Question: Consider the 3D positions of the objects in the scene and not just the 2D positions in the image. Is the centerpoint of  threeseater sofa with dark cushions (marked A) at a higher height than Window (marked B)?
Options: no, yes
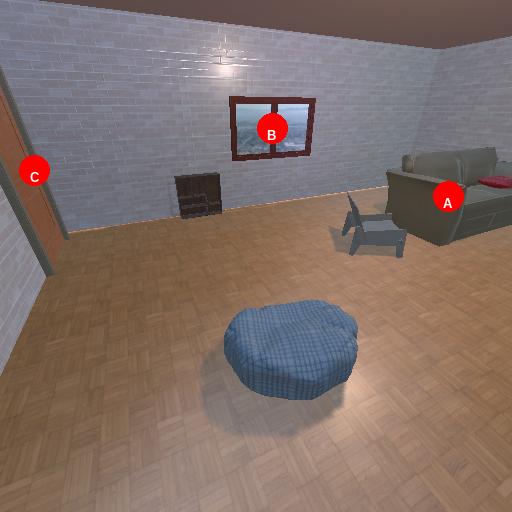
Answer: no